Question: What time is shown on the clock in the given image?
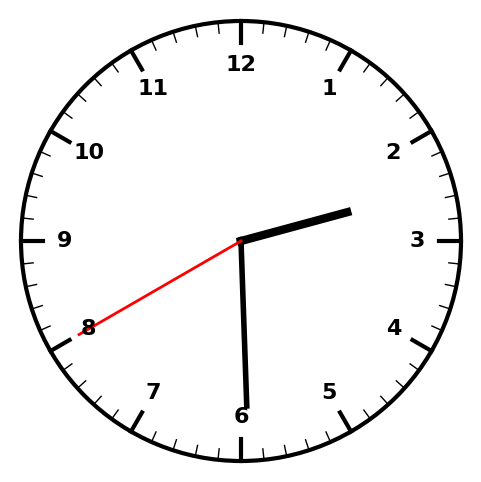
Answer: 02:29:40